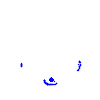
Particle: electron